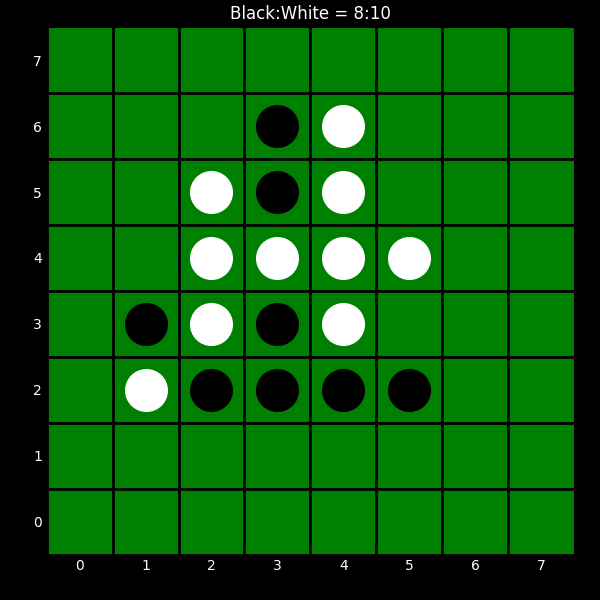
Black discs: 8
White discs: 10